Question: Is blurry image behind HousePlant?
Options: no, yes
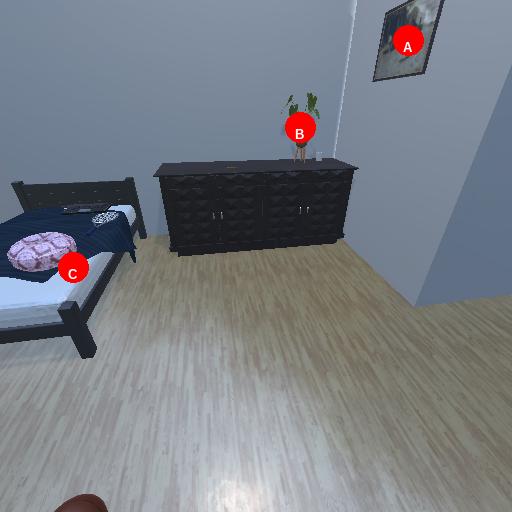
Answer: no